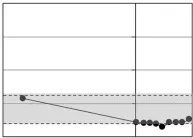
Concussion case 2: persisted symptoms. X axis is days before and after concussion, with day 0 being the day of concussion. : [CD81]OMG+ (U/mL).
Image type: chart (chart)